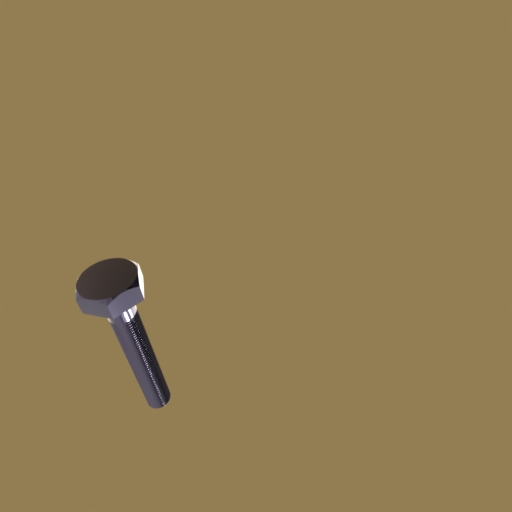
Label: bolt